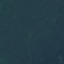
Land use / land cover: Forest